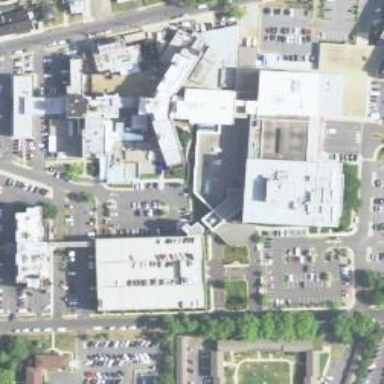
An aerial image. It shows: Healthcare facility identified as hospital.